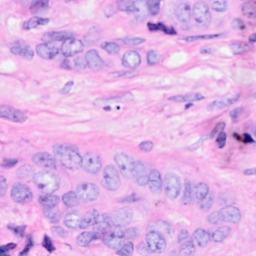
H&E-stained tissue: Breast